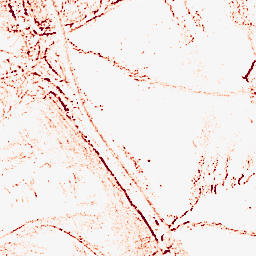
Category: morphological
Decomposition family: morphological_square
Decomposition parameters: operation: opening
size: 3
Upsampling method: linear_exact
Upsampling parameters: scale: 2
Upsampling scale: 2